Question:
Has anyone else encountered a problem such as the one shown in the attached screen shot? When I run VS 2012, if I mouse-over text, I get these chromatic boxes, and if I mouse-over the menus, the words underneath disappear. Similar problems occurred in the installer as well, and if you tab in and out of the source code editor, some times you get gigantic text that fills the whole screen.
Screenshot taken from VS 2012 Web express, but it happens on C# express as well. 2008 and 2010 are installed on the same machine with no problem.
This is a Razer Blade laptop (660M graphics), with the latest nVidia drivers installed and Win 7.
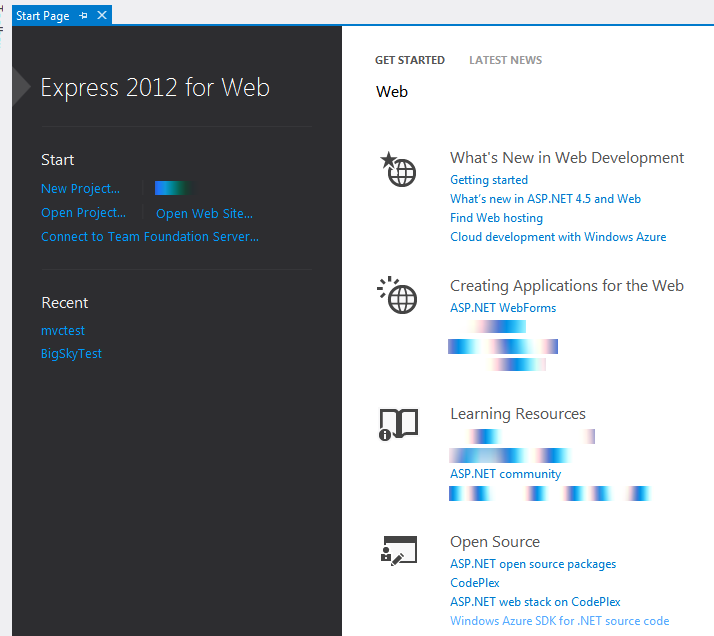
Answer: UPDATE: I solved the visual glitches by turning off hardware acceleration in the VS options menu. Hopefully a fix to either VS or a driver update will allow acceleration to be turned back on without weird side effects.